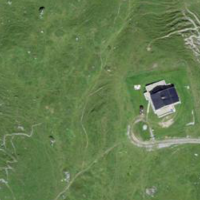
EUNIS habitat code: 23
Species observed at this site:
Cinclus cinclus
Motacilla alba
Oenanthe oenanthe
Pyrrhocorax graculus
Turdus torquatus
Linaria cannabina
Anthus spinoletta